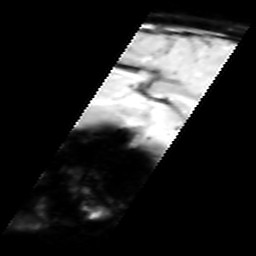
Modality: inplaneT2
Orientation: sagittal
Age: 19
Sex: female